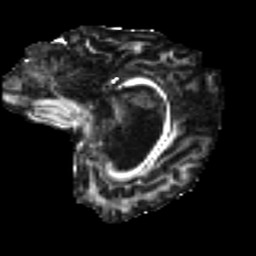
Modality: FA
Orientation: sagittal
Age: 23
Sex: female
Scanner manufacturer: ge
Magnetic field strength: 3 T
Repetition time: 7.8 s
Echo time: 0.0612 s